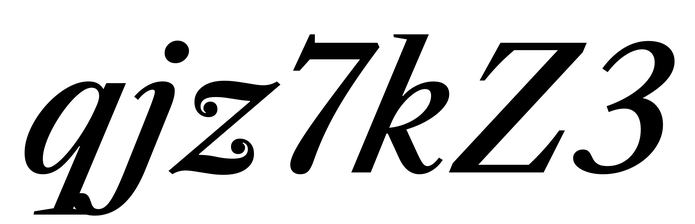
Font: LibreCaslonText-Italic_Medium_Italic